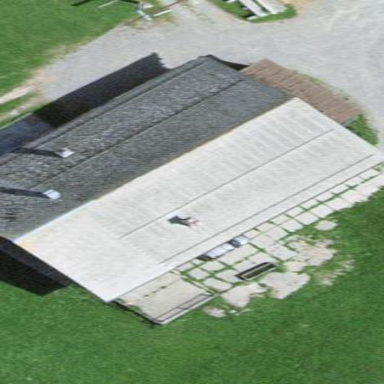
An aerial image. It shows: Farm auxiliary building with gabled roof.